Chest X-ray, PA view. Patient: 65 years old, sex M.
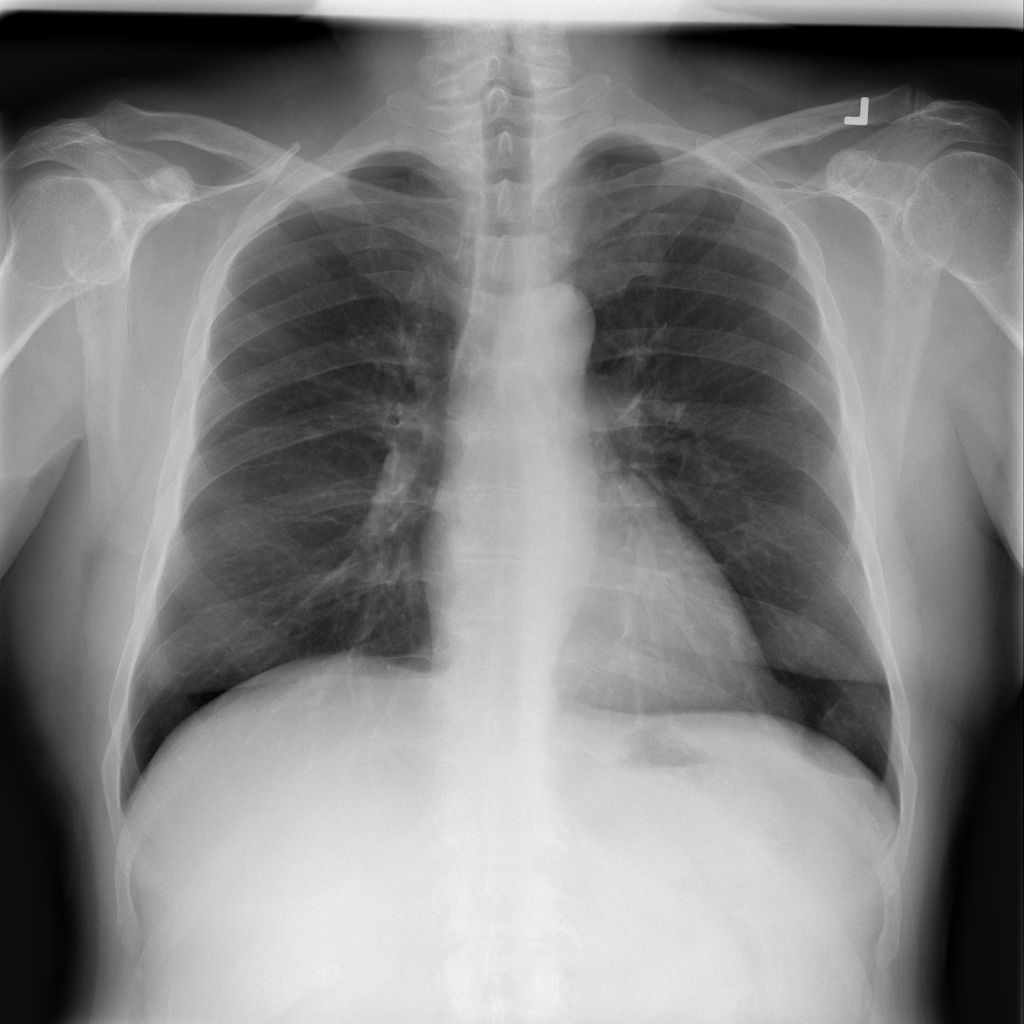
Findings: No Finding